Question: I am trying to create tagged PDF using low level object of itext5 as below
'''
document.open();
PdfStructureTreeRoot structureTreeRoot = writer.getStructureTreeRoot();
PdfStructureElement top = new PdfStructureElement(structureTreeRoot, PdfName.DOCUMENT);
PdfStructureElement element = new PdfStructureElement(top, PdfName.P);
PdfContentByte cb = writer.getDirectContent();
BaseFont bf = BaseFont.createFont(BaseFont.HELVETICA, BaseFont.WINANSI, false);
cb.setLeading(16);
cb.setFontAndSize(bf, 12);
cb.beginText();
cb.setTextMatrix(50, 700);
cb.beginMarkedContentSequence(element);
cb.newlineShowText("Hello There");
cb.endMarkedContentSequence();
cb.endText();
document.close();'
'''
Code generates pdf which is open in acrobat DC pro but when I check tags,acrobat is not responding.
While checking structure tree in itext-rups I found StructureTreeRoot array contains null instead of StructureElement and also in XRef 2nd and 3rd objects are missing
I am new to pdf generation and wrote code taking reference from <URL>. It is mandatory to use itext5 low level object for project
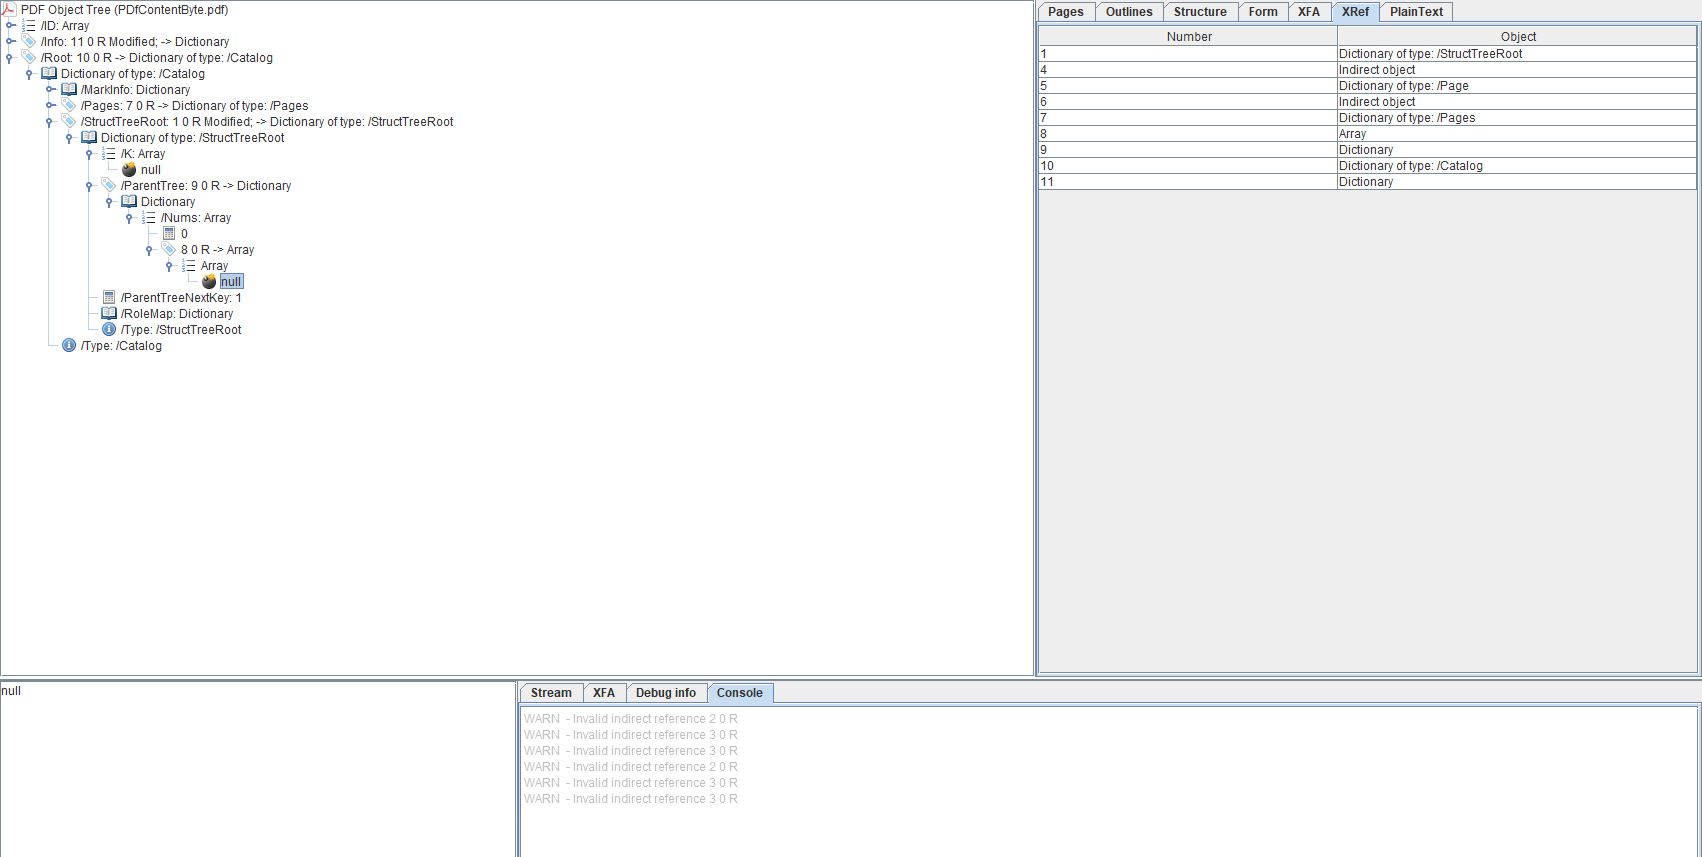
Answer: As you are using low level APIs here, there is quite a lot of work you explicitly have to do which otherwise is done automatically for you.
In the case at hand for example you have to explicitly add the 'PdfStructureElement' to the document before closing it, i.e.
'''
[...]
cb.endText();
writer.addToBody(element, element.getReference());
writer.addToBody(top, top.getReference());
document.close();
'''